Aerial crown-view tile of a tropical tree (Barro Colorado Island, Panama), acquired 20250616:
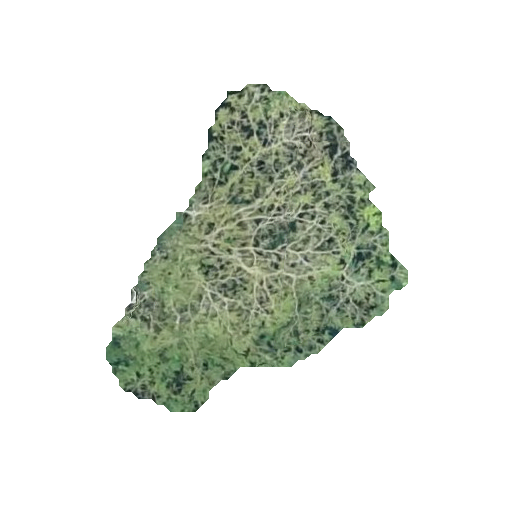
Species: Tachigali panamensis
GBIF accepted scientific name: Tachigali panamensis
Crown area: 82.427 m²